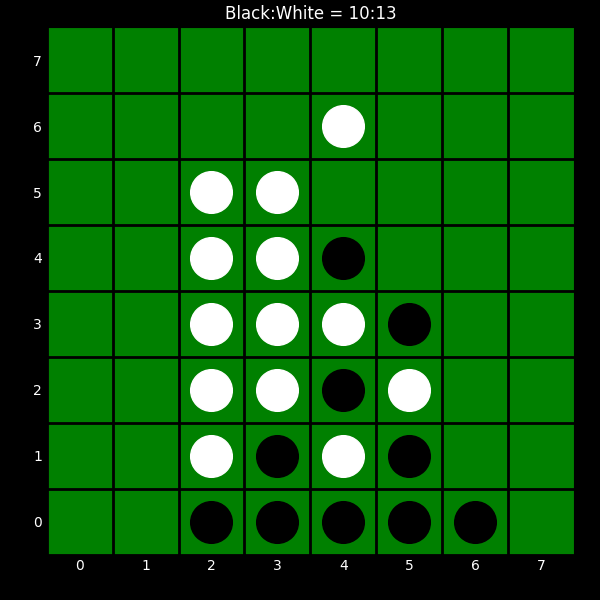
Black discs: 10
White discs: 13